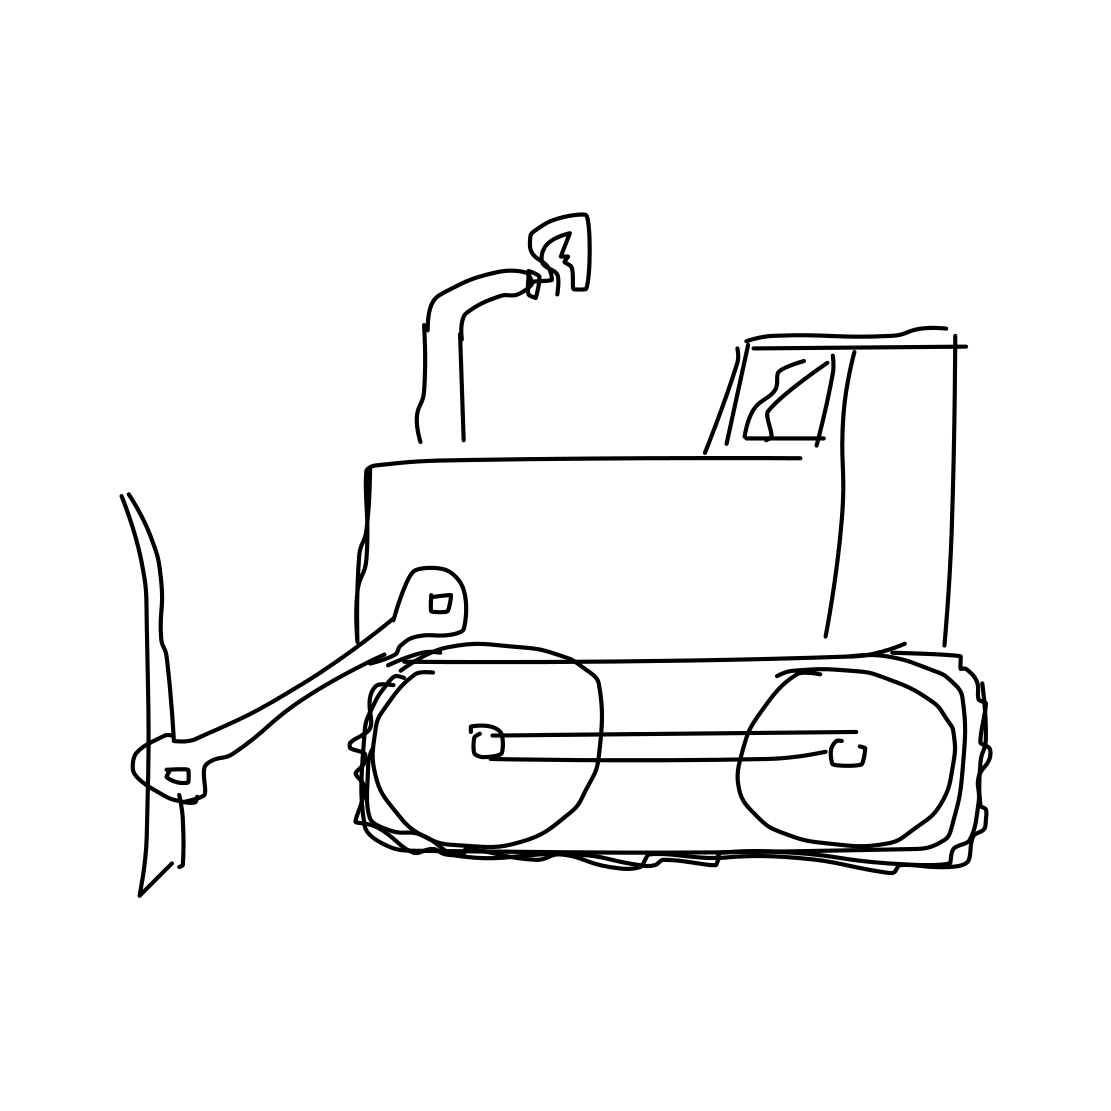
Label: bulldozer